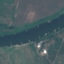
Land use / land cover: River